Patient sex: M
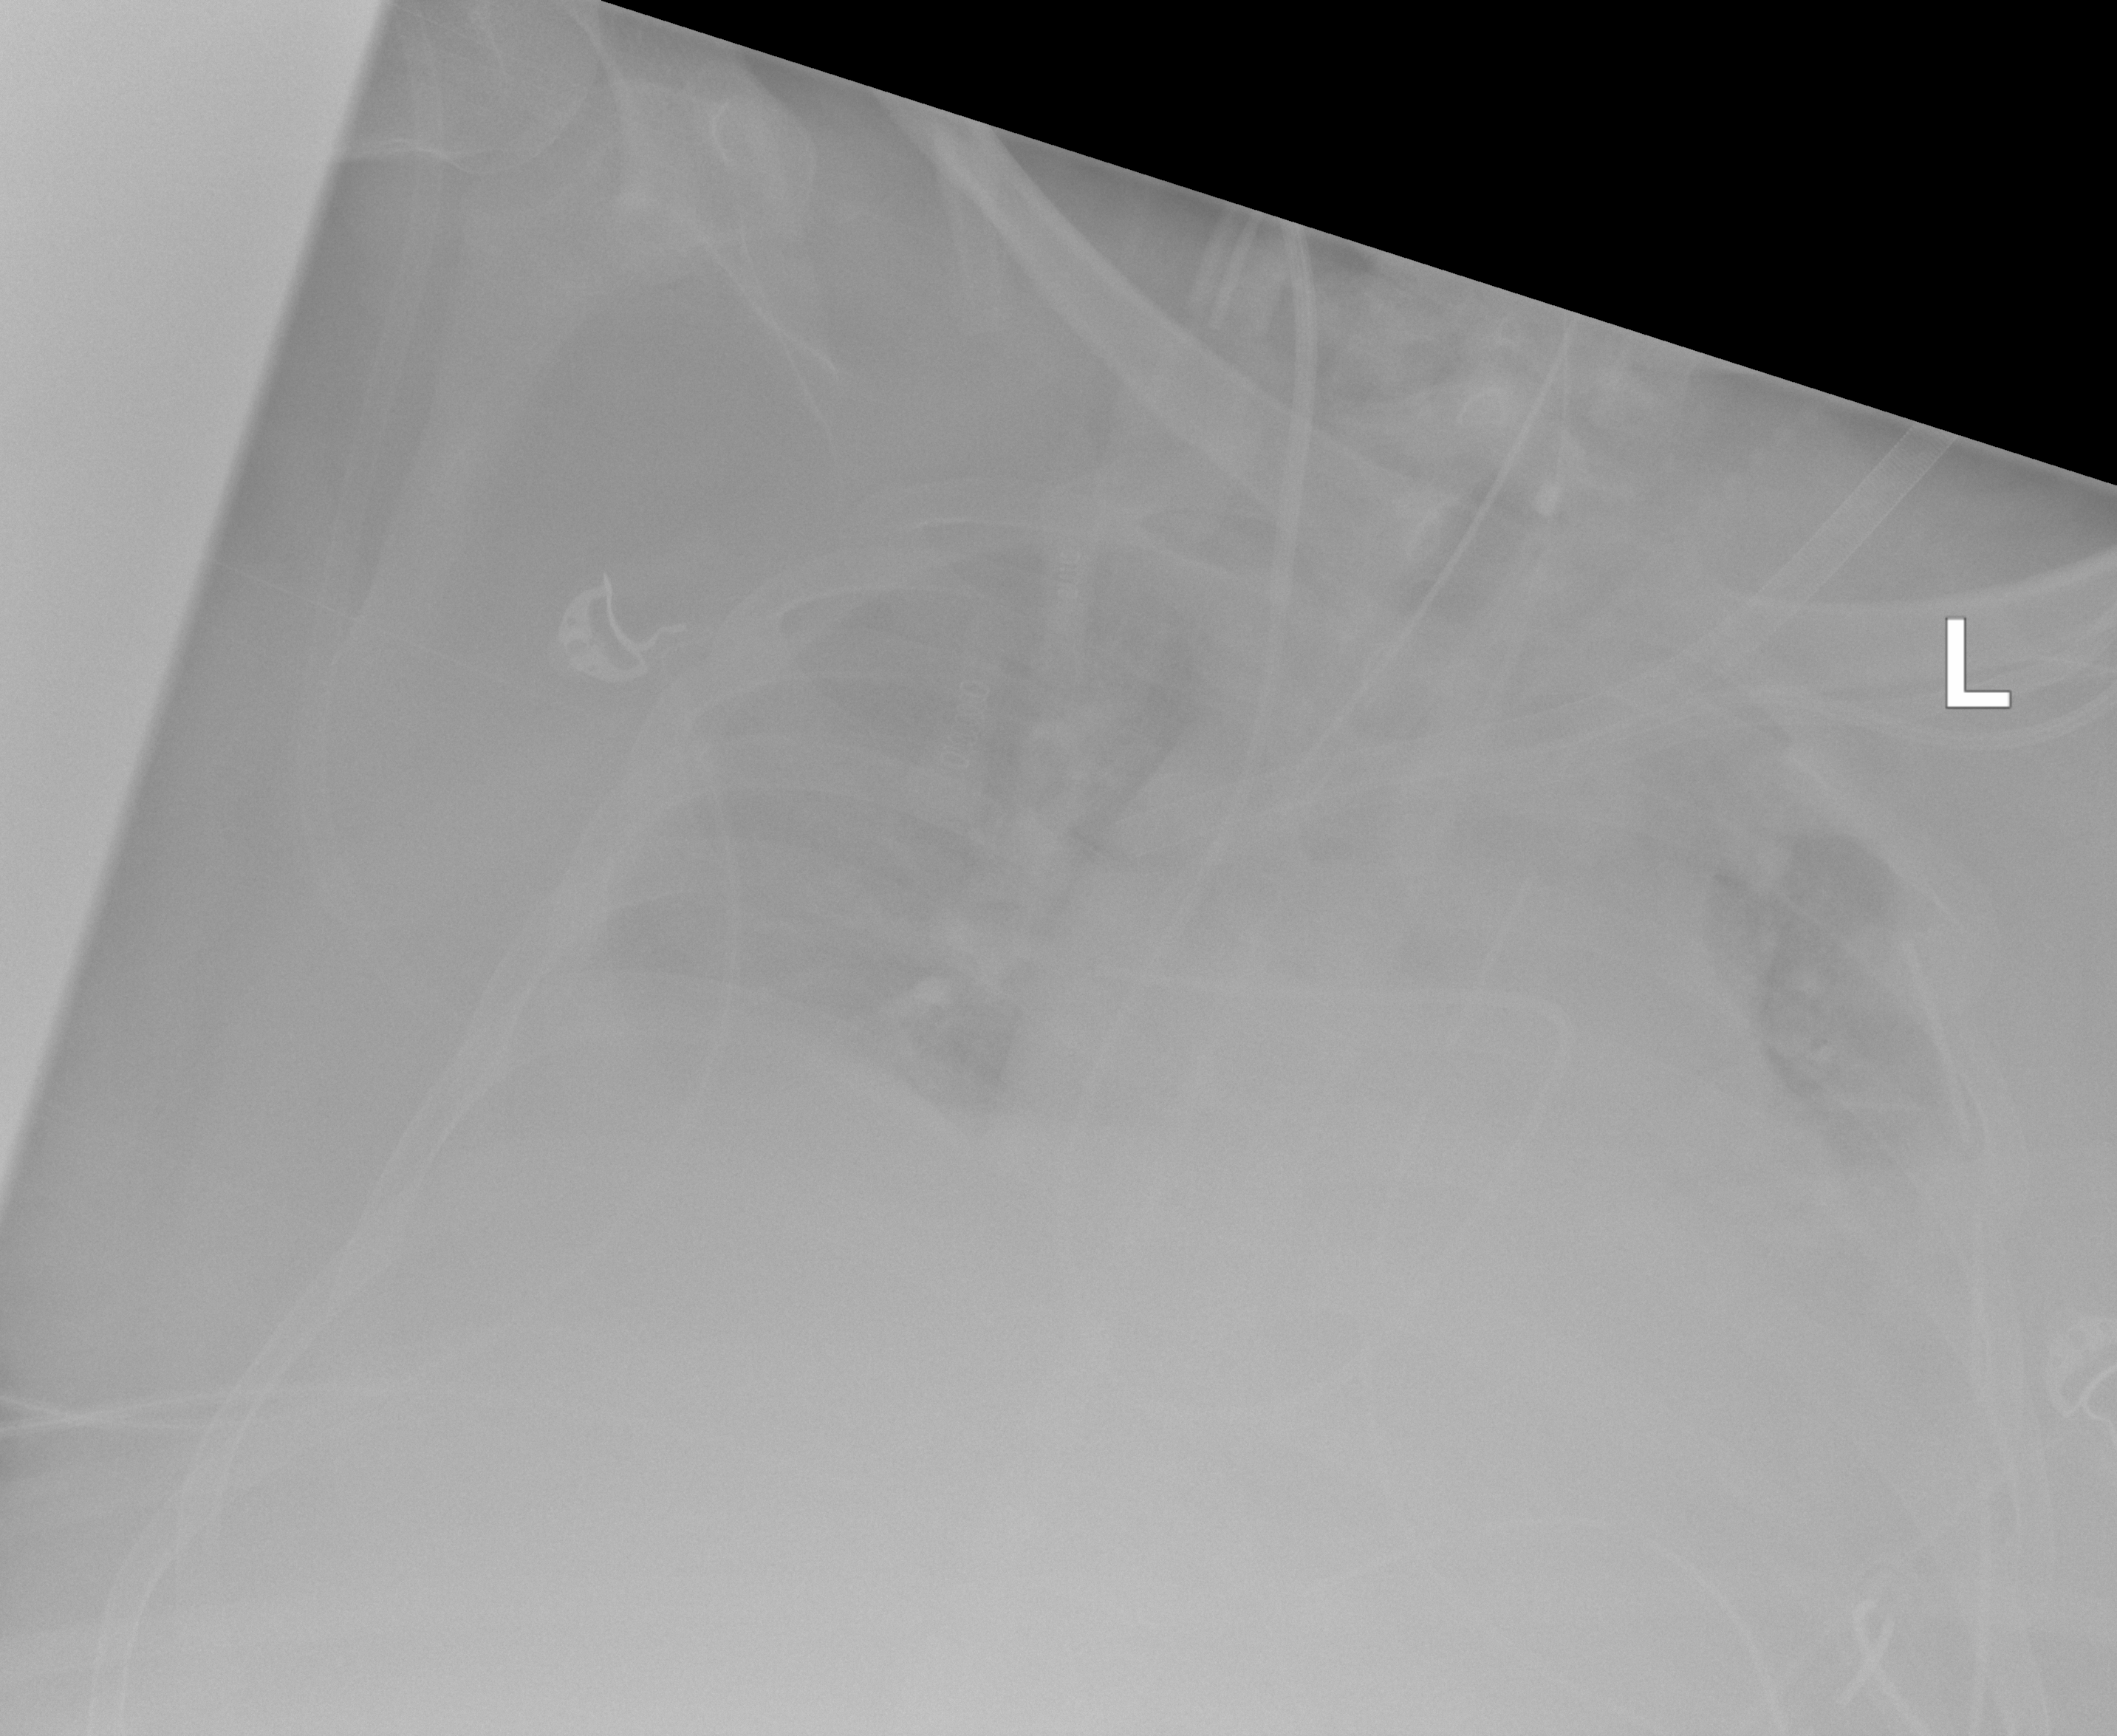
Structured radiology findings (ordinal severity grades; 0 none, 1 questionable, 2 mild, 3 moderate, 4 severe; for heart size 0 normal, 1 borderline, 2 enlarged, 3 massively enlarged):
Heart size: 2
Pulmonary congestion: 2
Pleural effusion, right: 2
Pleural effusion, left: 3
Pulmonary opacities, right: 2
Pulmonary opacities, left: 2
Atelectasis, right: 2
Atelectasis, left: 3